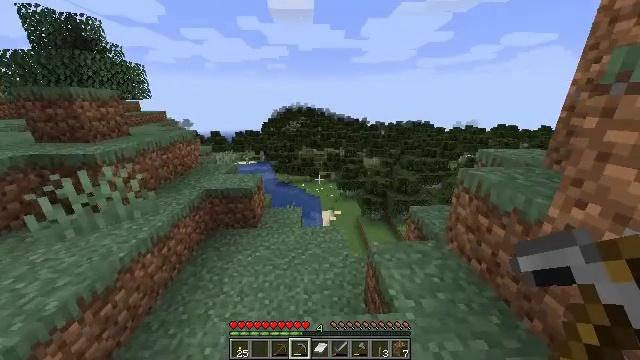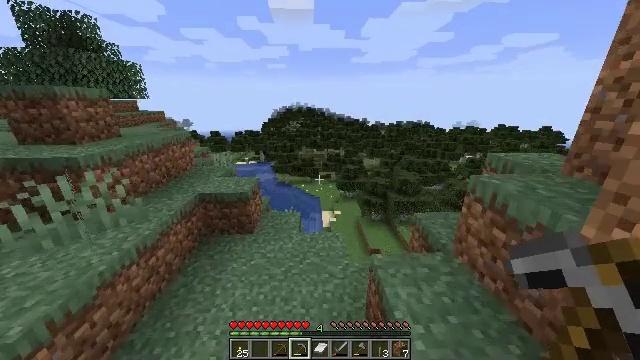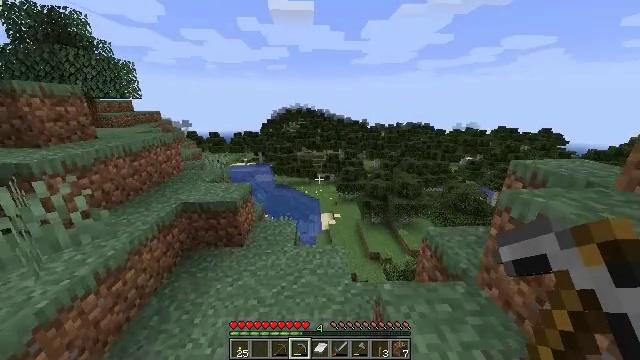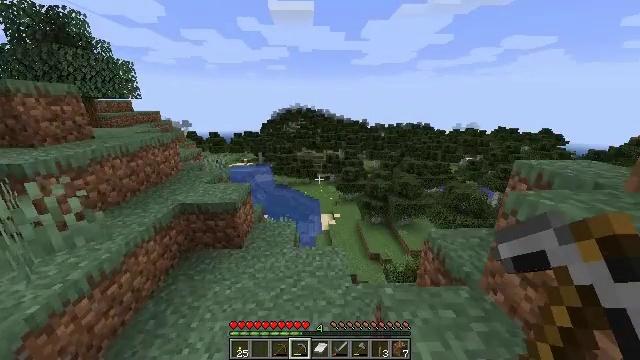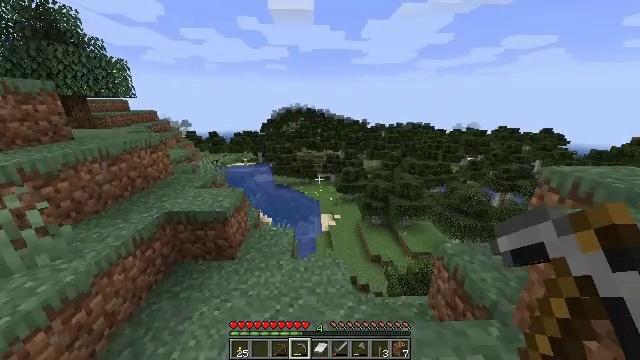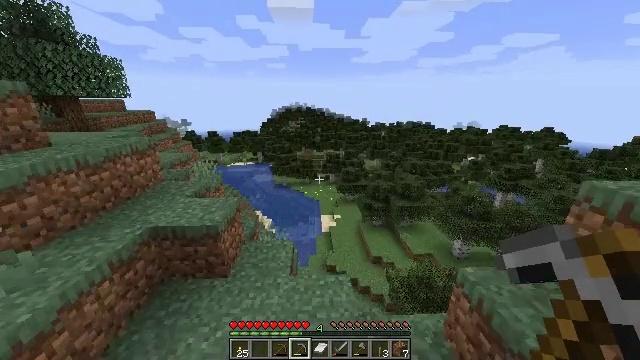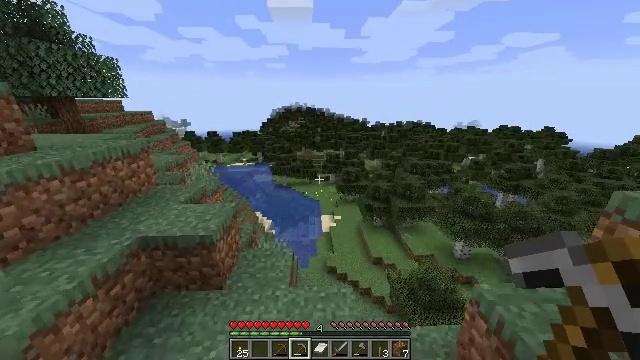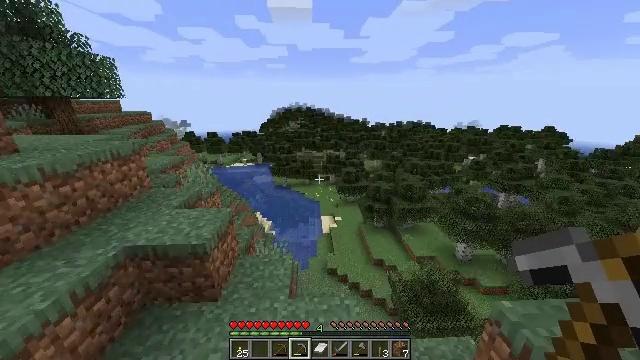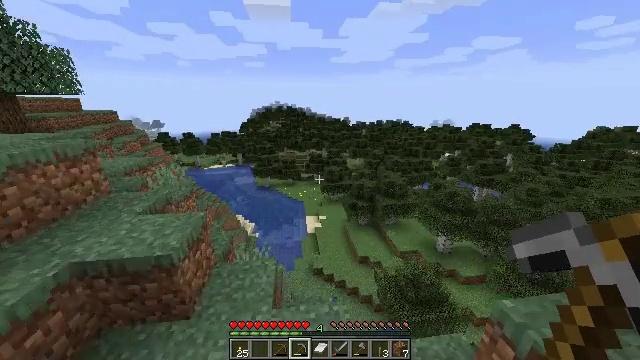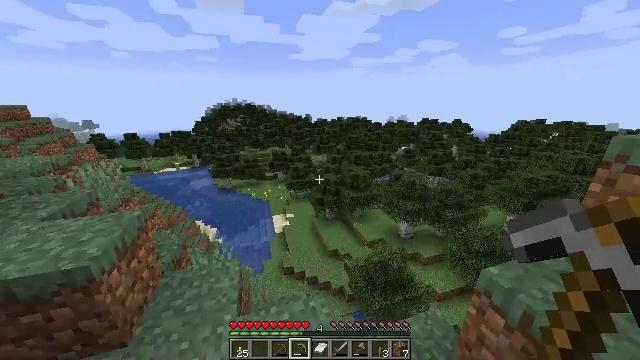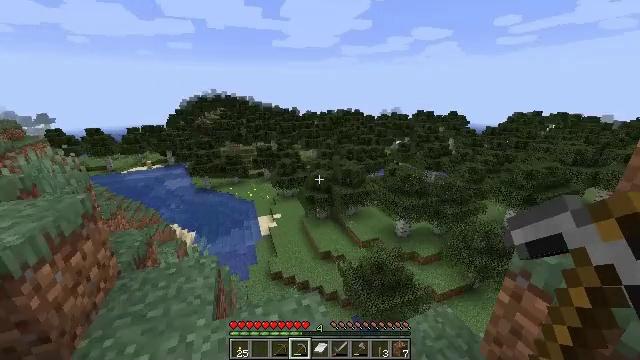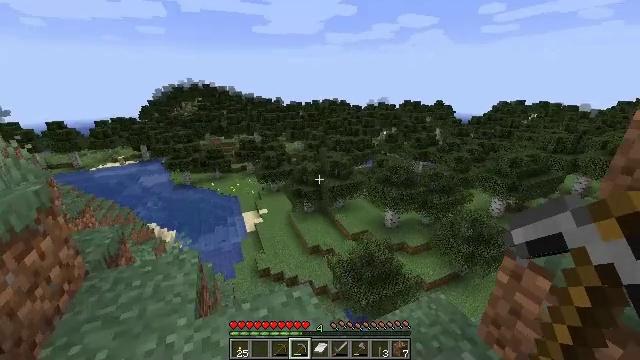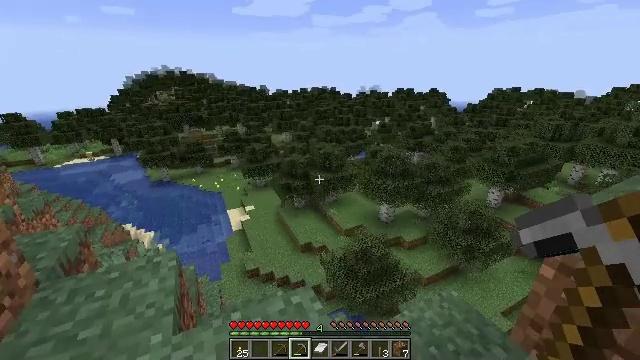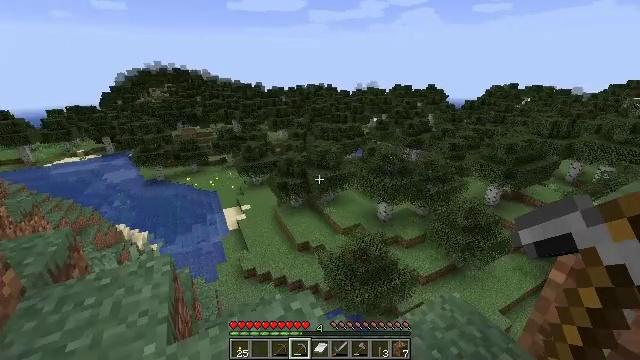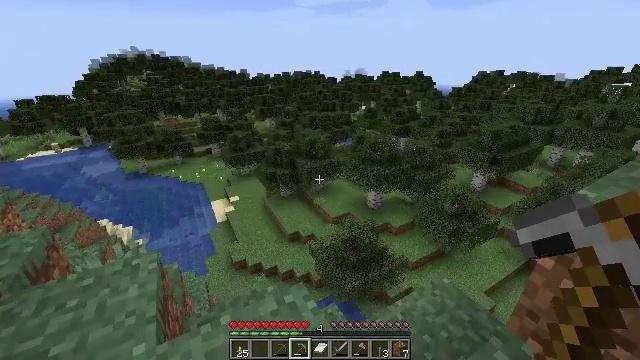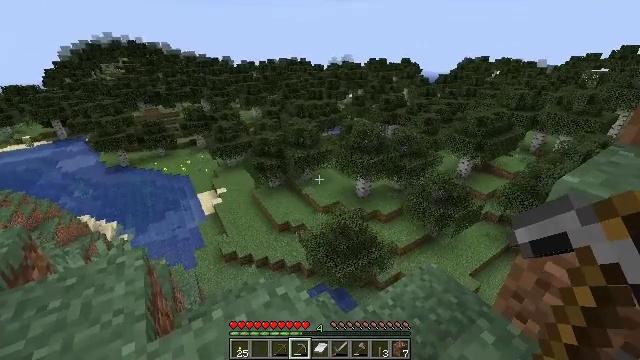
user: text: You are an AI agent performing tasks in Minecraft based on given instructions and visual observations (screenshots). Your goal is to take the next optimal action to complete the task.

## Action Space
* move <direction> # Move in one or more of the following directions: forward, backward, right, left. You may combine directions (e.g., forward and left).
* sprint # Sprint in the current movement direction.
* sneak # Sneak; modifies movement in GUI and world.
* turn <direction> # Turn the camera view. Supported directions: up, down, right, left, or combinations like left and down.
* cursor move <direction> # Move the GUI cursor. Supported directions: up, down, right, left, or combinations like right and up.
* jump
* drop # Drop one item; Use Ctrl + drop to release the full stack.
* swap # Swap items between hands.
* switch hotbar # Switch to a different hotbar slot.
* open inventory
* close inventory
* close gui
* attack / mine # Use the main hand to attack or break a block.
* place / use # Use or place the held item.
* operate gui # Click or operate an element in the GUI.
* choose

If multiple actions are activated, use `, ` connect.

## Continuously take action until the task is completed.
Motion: motion action
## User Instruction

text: Mine the sugar cane near rivers.
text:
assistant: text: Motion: move forward, sprint
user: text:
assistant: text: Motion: move forward, sprint
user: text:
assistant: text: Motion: move forward, sprint
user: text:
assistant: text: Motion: move forward, sprint
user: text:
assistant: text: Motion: move forward, sprint
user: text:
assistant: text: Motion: move forward, sprint
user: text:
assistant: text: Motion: move forward, sprint
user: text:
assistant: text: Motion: move forward, sprint, turn right
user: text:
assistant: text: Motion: sprint, turn right
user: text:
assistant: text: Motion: sprint, turn right
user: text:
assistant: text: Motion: sprint, turn right and down
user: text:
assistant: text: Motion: turn right and down
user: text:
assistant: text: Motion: no_op
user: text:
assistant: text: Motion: turn right and down
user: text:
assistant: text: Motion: turn right and down
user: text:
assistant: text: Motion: turn right and down
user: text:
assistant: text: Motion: no_op
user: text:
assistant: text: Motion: no_op
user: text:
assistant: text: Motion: no_op
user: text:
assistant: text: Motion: no_op
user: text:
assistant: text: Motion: turn right
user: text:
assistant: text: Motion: turn right
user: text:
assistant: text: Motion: turn right
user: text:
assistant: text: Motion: turn right
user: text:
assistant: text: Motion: move forward
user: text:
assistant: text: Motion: move forward
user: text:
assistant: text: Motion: move forward
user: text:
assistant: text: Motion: move forward
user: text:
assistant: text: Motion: no_op
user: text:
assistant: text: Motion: no_op